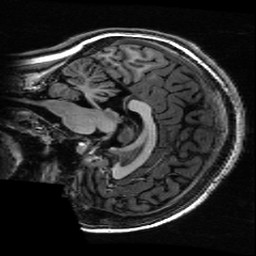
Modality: T1w
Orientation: sagittal
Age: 19
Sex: female
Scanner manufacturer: ge
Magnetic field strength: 3 T
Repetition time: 0.01144 s
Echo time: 0.005012 s